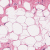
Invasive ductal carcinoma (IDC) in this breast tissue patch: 0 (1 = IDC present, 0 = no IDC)